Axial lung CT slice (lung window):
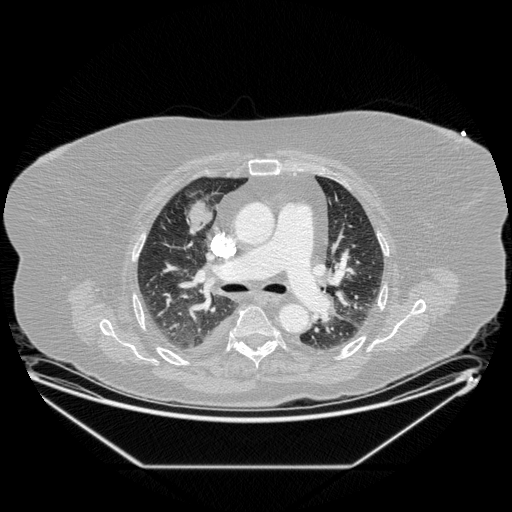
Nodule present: yes
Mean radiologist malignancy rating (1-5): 4.333